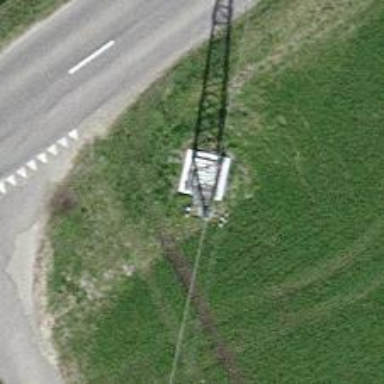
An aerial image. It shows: Power tower.